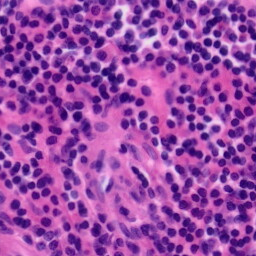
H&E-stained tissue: Tonsil